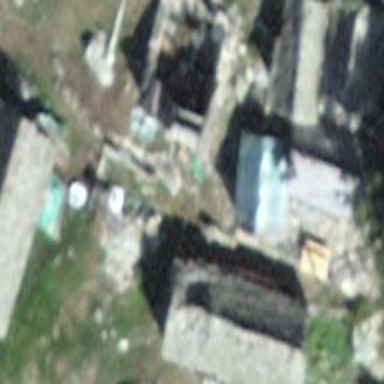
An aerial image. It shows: Historic ruins of building.